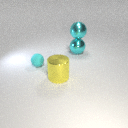
large cyan metal sphere below large cyan metal sphere